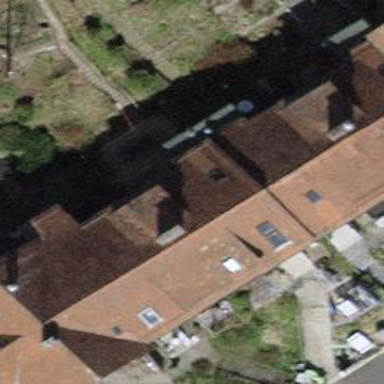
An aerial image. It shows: Terrace building.